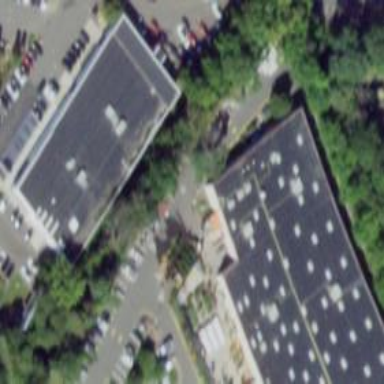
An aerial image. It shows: Retail building housing car shop.